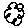
Label: cloud